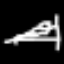
Label: bed